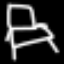
Label: chair